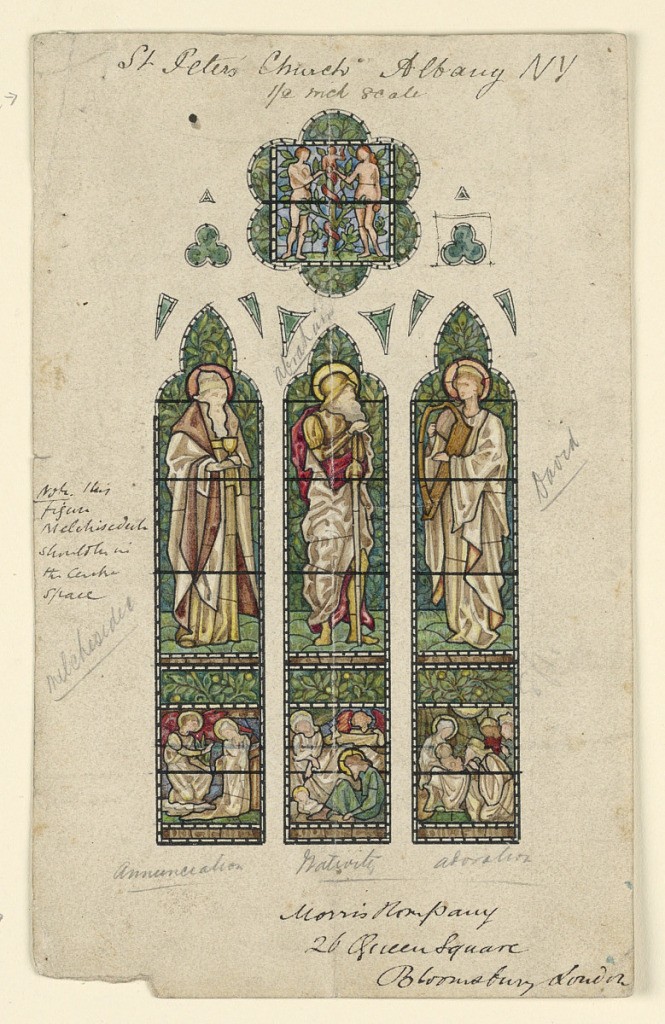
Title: Design for Stained Glass Window, Saint Peter's Episcopal Church, Albany, NY
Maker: Sir Edward Burne-Jones, English, 1833–1898
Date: ca. 1870
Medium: Pen and black ink, brush and watercolor, over graphite on wove paper
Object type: Drawing
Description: Window with three panels showing standing figures of Melchisedech, Abraham. and David. Below them, respectively, the Annunciation, Nativity, and Adoration of the Magi. Above, in a scalloped panel, Adam and Eve with the Tree of Knowledge between them.